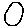
Label: circle